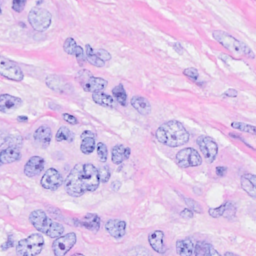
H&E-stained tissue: Breast